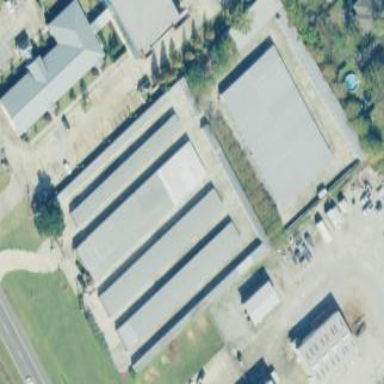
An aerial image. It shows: Building housing storage rental shop.